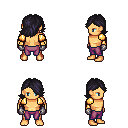
a pixel art fantasy rpg character, male body template, human, tanned skin, gold arm armor, magenta pants, raven swoop hairstyle, metal gloves, four views (front, back, left, right), 2x2 character sprite sheet, small pixel art, hard edges, no anti-aliasing